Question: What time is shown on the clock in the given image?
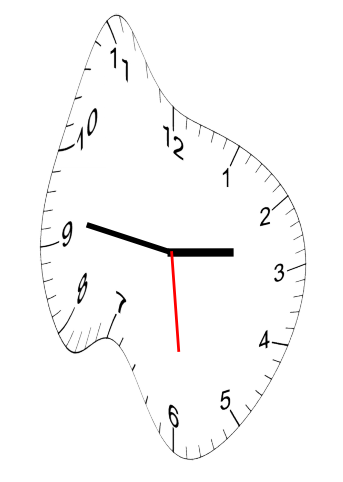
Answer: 02:46:29